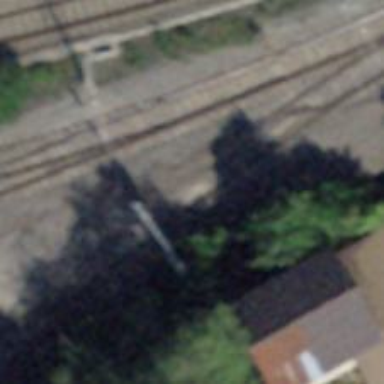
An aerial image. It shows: Level crossing along the railway.